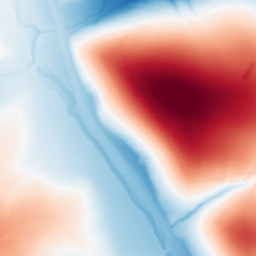
Category: trend_removal
Decomposition family: polynomial_high
Decomposition parameters: degree: 6
Upsampling method: sinc_blackman
Upsampling parameters: scale: 4
kernel_size: 16
Upsampling scale: 4